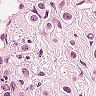
Metastatic tissue present: yes